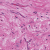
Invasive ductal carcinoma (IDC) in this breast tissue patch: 0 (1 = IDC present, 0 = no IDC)